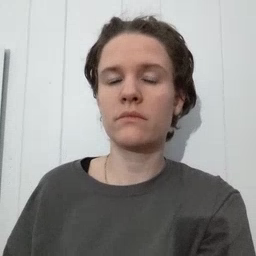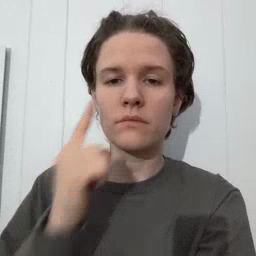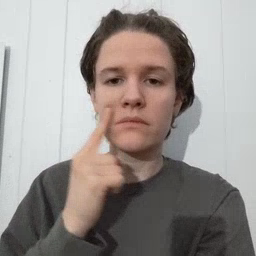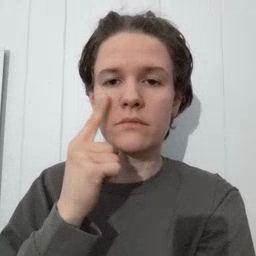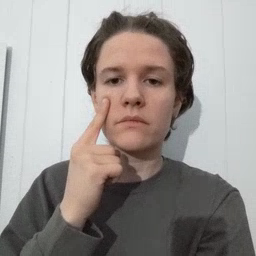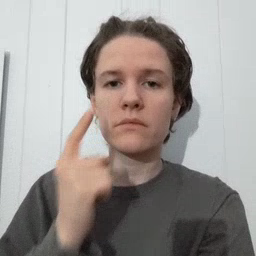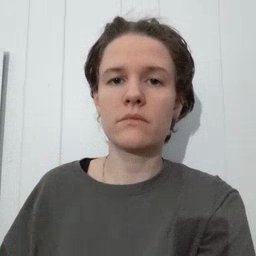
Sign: cheek